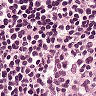
Metastatic tissue present: no